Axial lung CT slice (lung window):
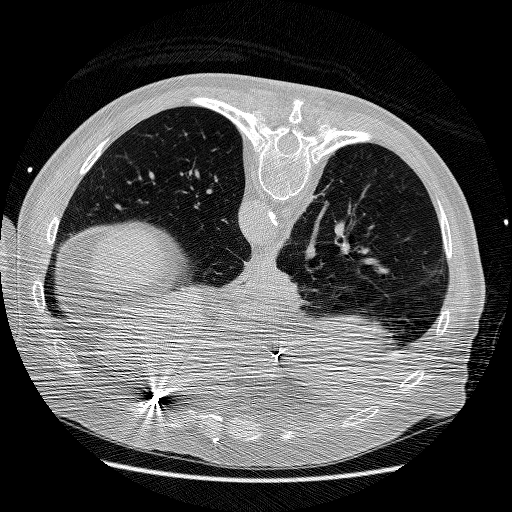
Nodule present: no